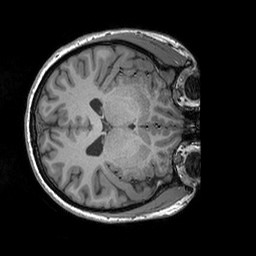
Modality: T1w
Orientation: axial
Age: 23
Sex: female
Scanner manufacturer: siemens
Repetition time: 2.25 s
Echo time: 0.00302 s